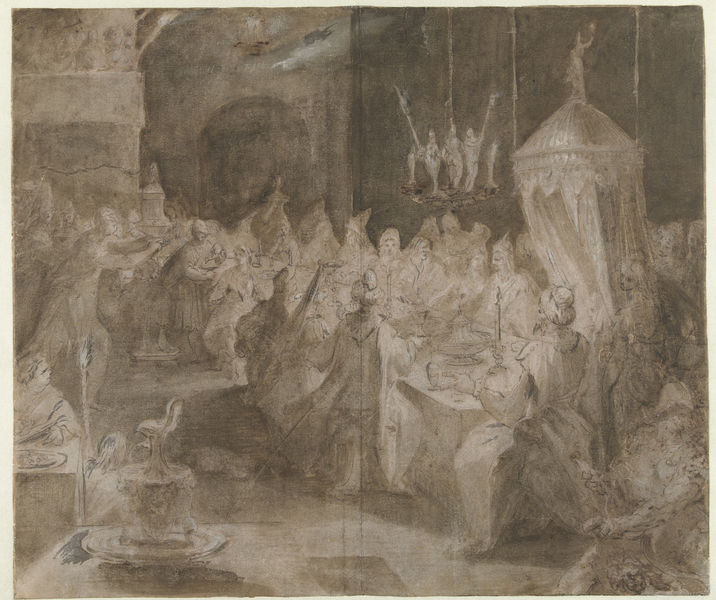
Titel: Het gastmaal van Belsassar
Künstler: Jan Harmensz. Muller
Standort: Amsterdam
Institution: Rijksmuseum
Schlagwörter: weiß, frauen, menschen, sitzen, braun, lampe, männer, skizze, säule, tisch, fest, gelage, wand, teller, brunnen, vase, bogen, studie, grafik, saal, sepia, kuppel, soldaten, essen, tafel, wein, kerze, leuchter, unscharf, gewölbe, flamme, orient, speisen, entwurf, festmahl, mahl, karaffe, kerzenschein, diffus, einfarbig, baldachin, turban, nike, speisesaal, kalif, verrat, festessen, salomon, tischszene, lrug, unscharf monochrome